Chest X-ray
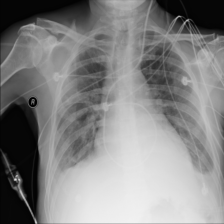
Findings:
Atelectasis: negative
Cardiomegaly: negative
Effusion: positive
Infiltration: negative
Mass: negative
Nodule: negative
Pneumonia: negative
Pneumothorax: negative
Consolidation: positive
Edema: negative
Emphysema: negative
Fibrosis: negative
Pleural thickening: negative
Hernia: negative